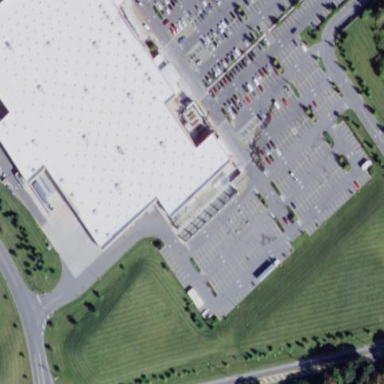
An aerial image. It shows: Retail building housing supermarket.